Current action and preconditions to check: path_clear

Your task: For each precondition in the list above, predict whether it will hold at this action.

Consider the current scene as observed from the mobile robot's camera, and analyze the predicted future states of all dynamic agents (e.g., people, animals, vehicles, or any moving entities) within the NEXT SECOND.

IMPORTANT: Only answer "very likely" if you are absolutely certain—based on strong, clear evidence—that a dynamic agent will violate the precondition in the predicted future state. Do NOT answer "very likely" for unlikely, ambiguous, or low-probability risks.

Ask yourself for each precondition: Is there a high probability, with clear and convincing evidence, that the predicted future states of any dynamic agent will interfere with the predicted future state of the currently executing action within the NEXT SECOND, causing that precondition to fail?

Assess the risk level based on these predictions. Use "likely" or "very likely" if motions create a clear risk of interference.

Use "neutral" or "improbable" if agents are nearby but their predicted paths are clearly diverging or non-conflicting.

Failure Risk Categories: "very improbable", "improbable", "neutral", "likely", "very likely"

Answer Format: Output ONLY the probability_of_failure value from these categories: "very improbable", "improbable", "neutral", "likely", "very likely"

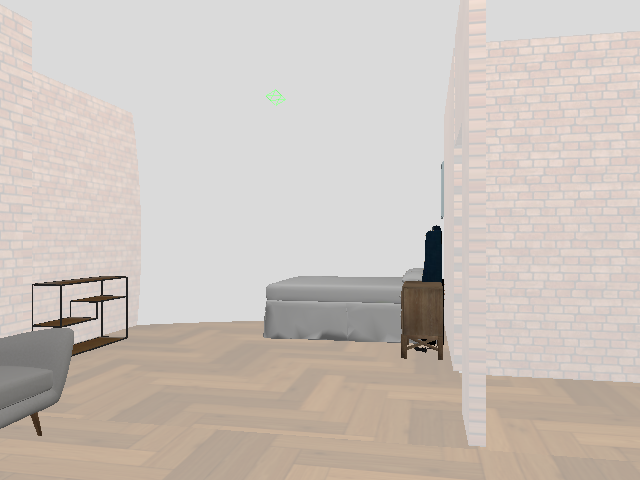

Answer: very improbable